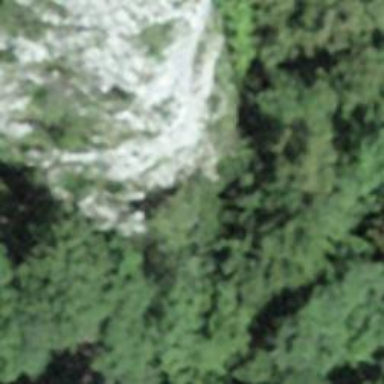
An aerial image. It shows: Cliff in nature.